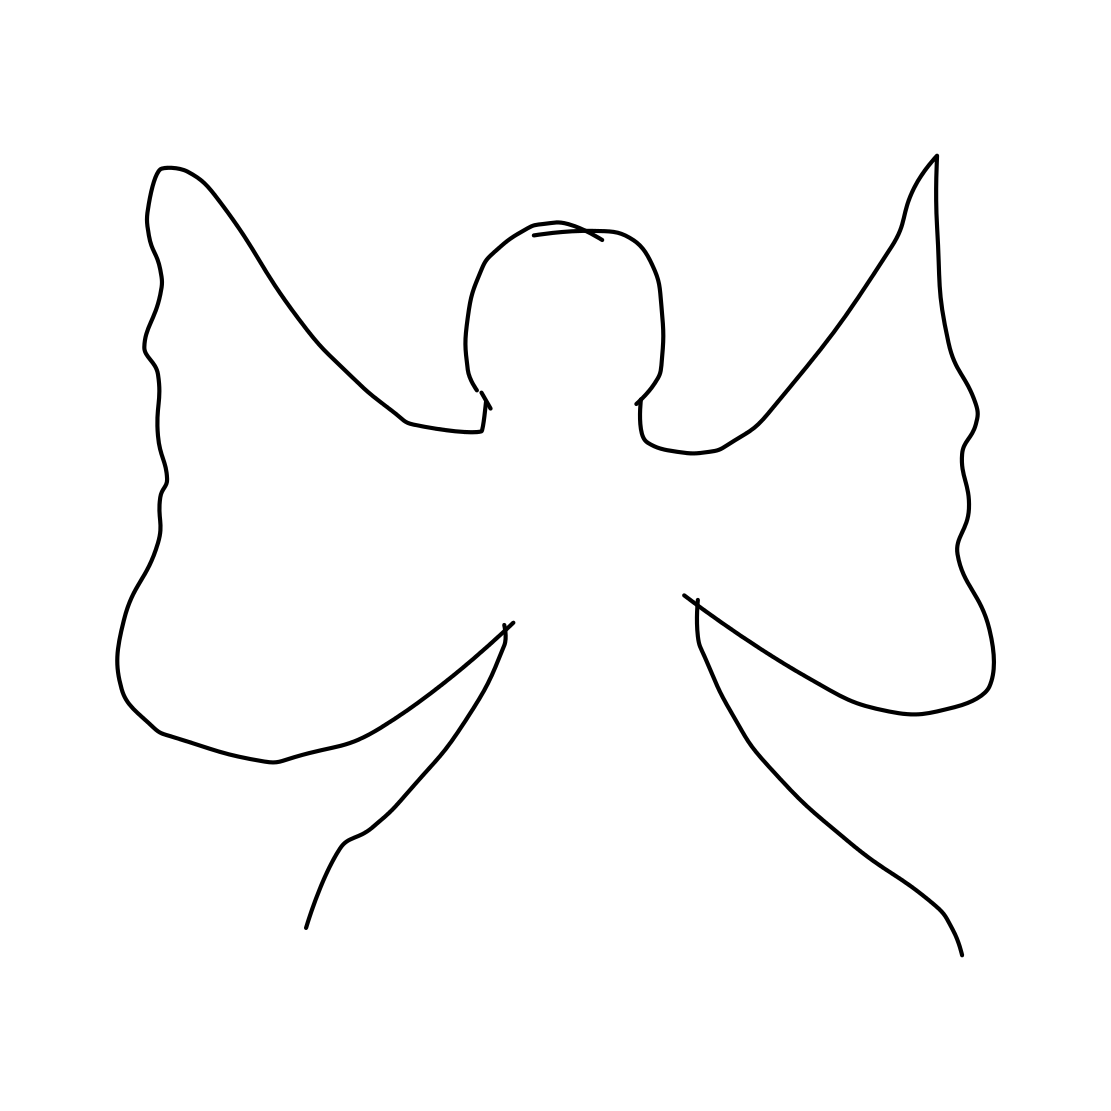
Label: angel